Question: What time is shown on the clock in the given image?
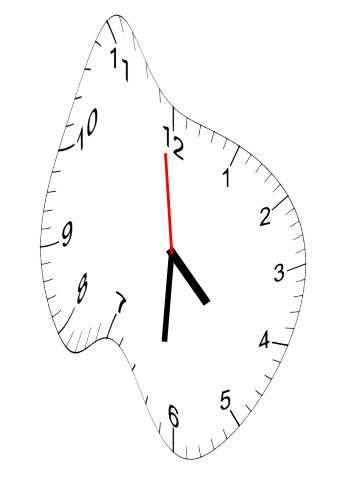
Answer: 04:30:59